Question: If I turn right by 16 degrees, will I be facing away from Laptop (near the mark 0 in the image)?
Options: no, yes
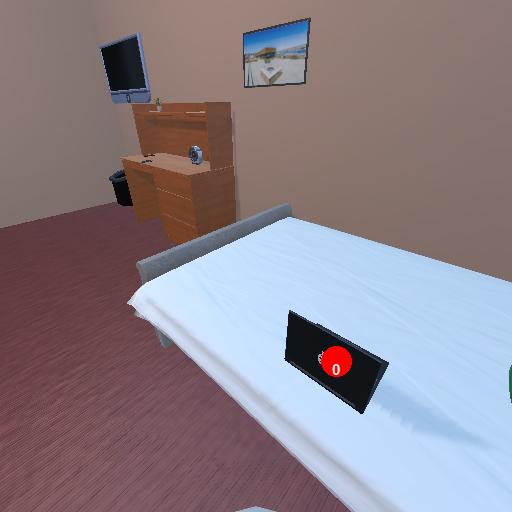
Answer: no